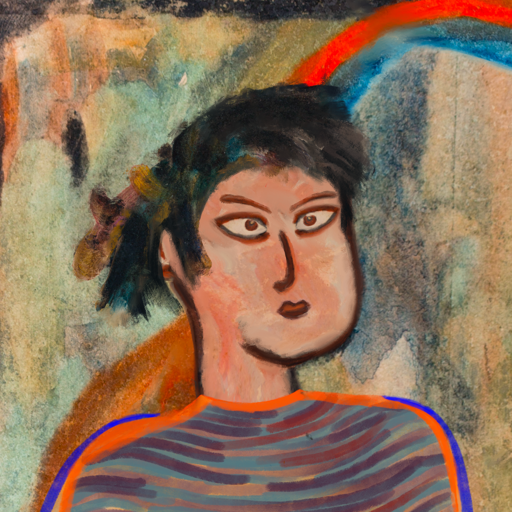
Background: Childish, Head And Neck Side: Roy_Bahadur, Face Side: Roy_Bahadur, Bust: Experience, Hair Side: Pipe, Head Accessory: Blank, Second Necklace: Blank, Necklace: Blank, Baby: Blank